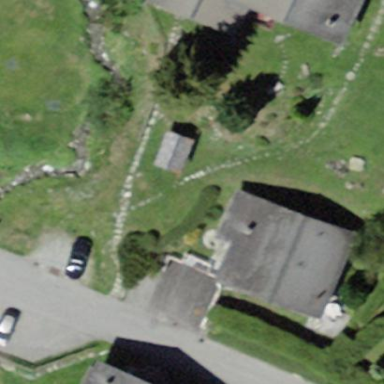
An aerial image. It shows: Cozy chalet.